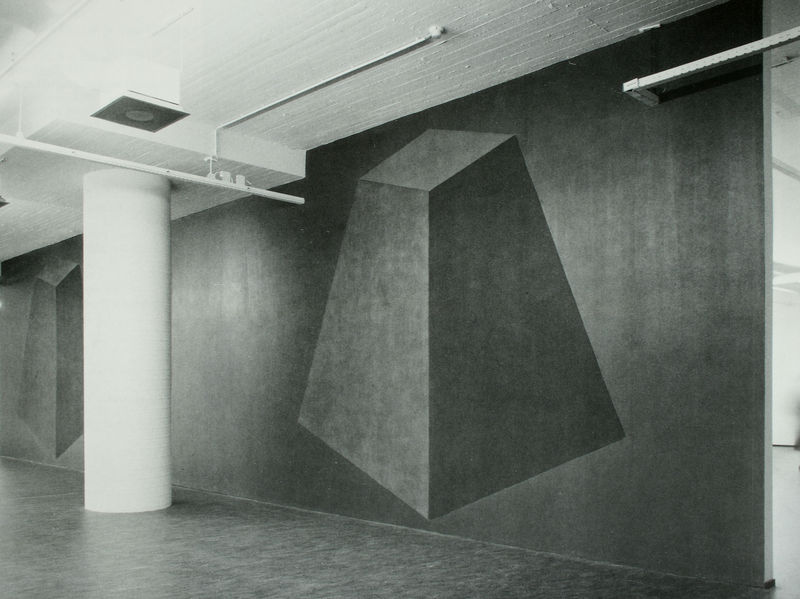
Titel: Installation Bonnefantenmuseum, Maastricht
Künstler: Sol Lewitt
Schlagwörter: dunkel, körper, schatten, cezanne, kubismus, grau, hell, licht, raum, schwarz, säule, weiss, wand, architektur, spitze, boden, decke, perspektive, abstrakt, fläche, leere, modern, formen, beleuchtung, langeweile, glanz, wandgemälde, wandmalerei, durchgang, menschenleer, foto, fotografie, fussboden, gemalt, beton, kabel, oberfläche, schweben, form, seite, übergänge, kunst, photo, seiten, quader, hängend, schiene, fresko, museum, pyramide, sol, wandbild, objekt, kanten, geometrie, wiederholung, fresco, installation, objekte, dreidimensional, kubus, architekturfotografie, abstarkt, leitung, architekturfoto, giotto, escher, volumen, konzeptkunst, grösse, sol lewitt, strahler, kunst am bau, gteometrie, hannover, haustechnik, runde säule, solwitt, sprengel, sprinkler, sprinkleranlage, vorhangschiene